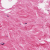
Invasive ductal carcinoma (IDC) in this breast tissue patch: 0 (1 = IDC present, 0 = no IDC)